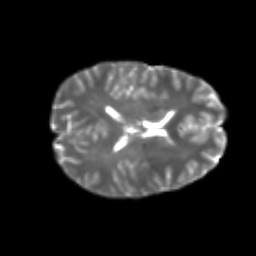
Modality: T2w
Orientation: axial
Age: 24
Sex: female
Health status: healthy
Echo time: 0.074 s